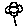
Label: flower